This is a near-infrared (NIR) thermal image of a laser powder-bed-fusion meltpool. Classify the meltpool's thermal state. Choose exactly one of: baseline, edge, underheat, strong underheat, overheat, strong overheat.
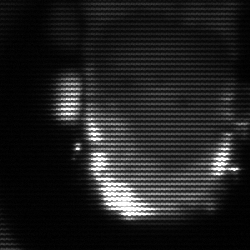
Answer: baseline